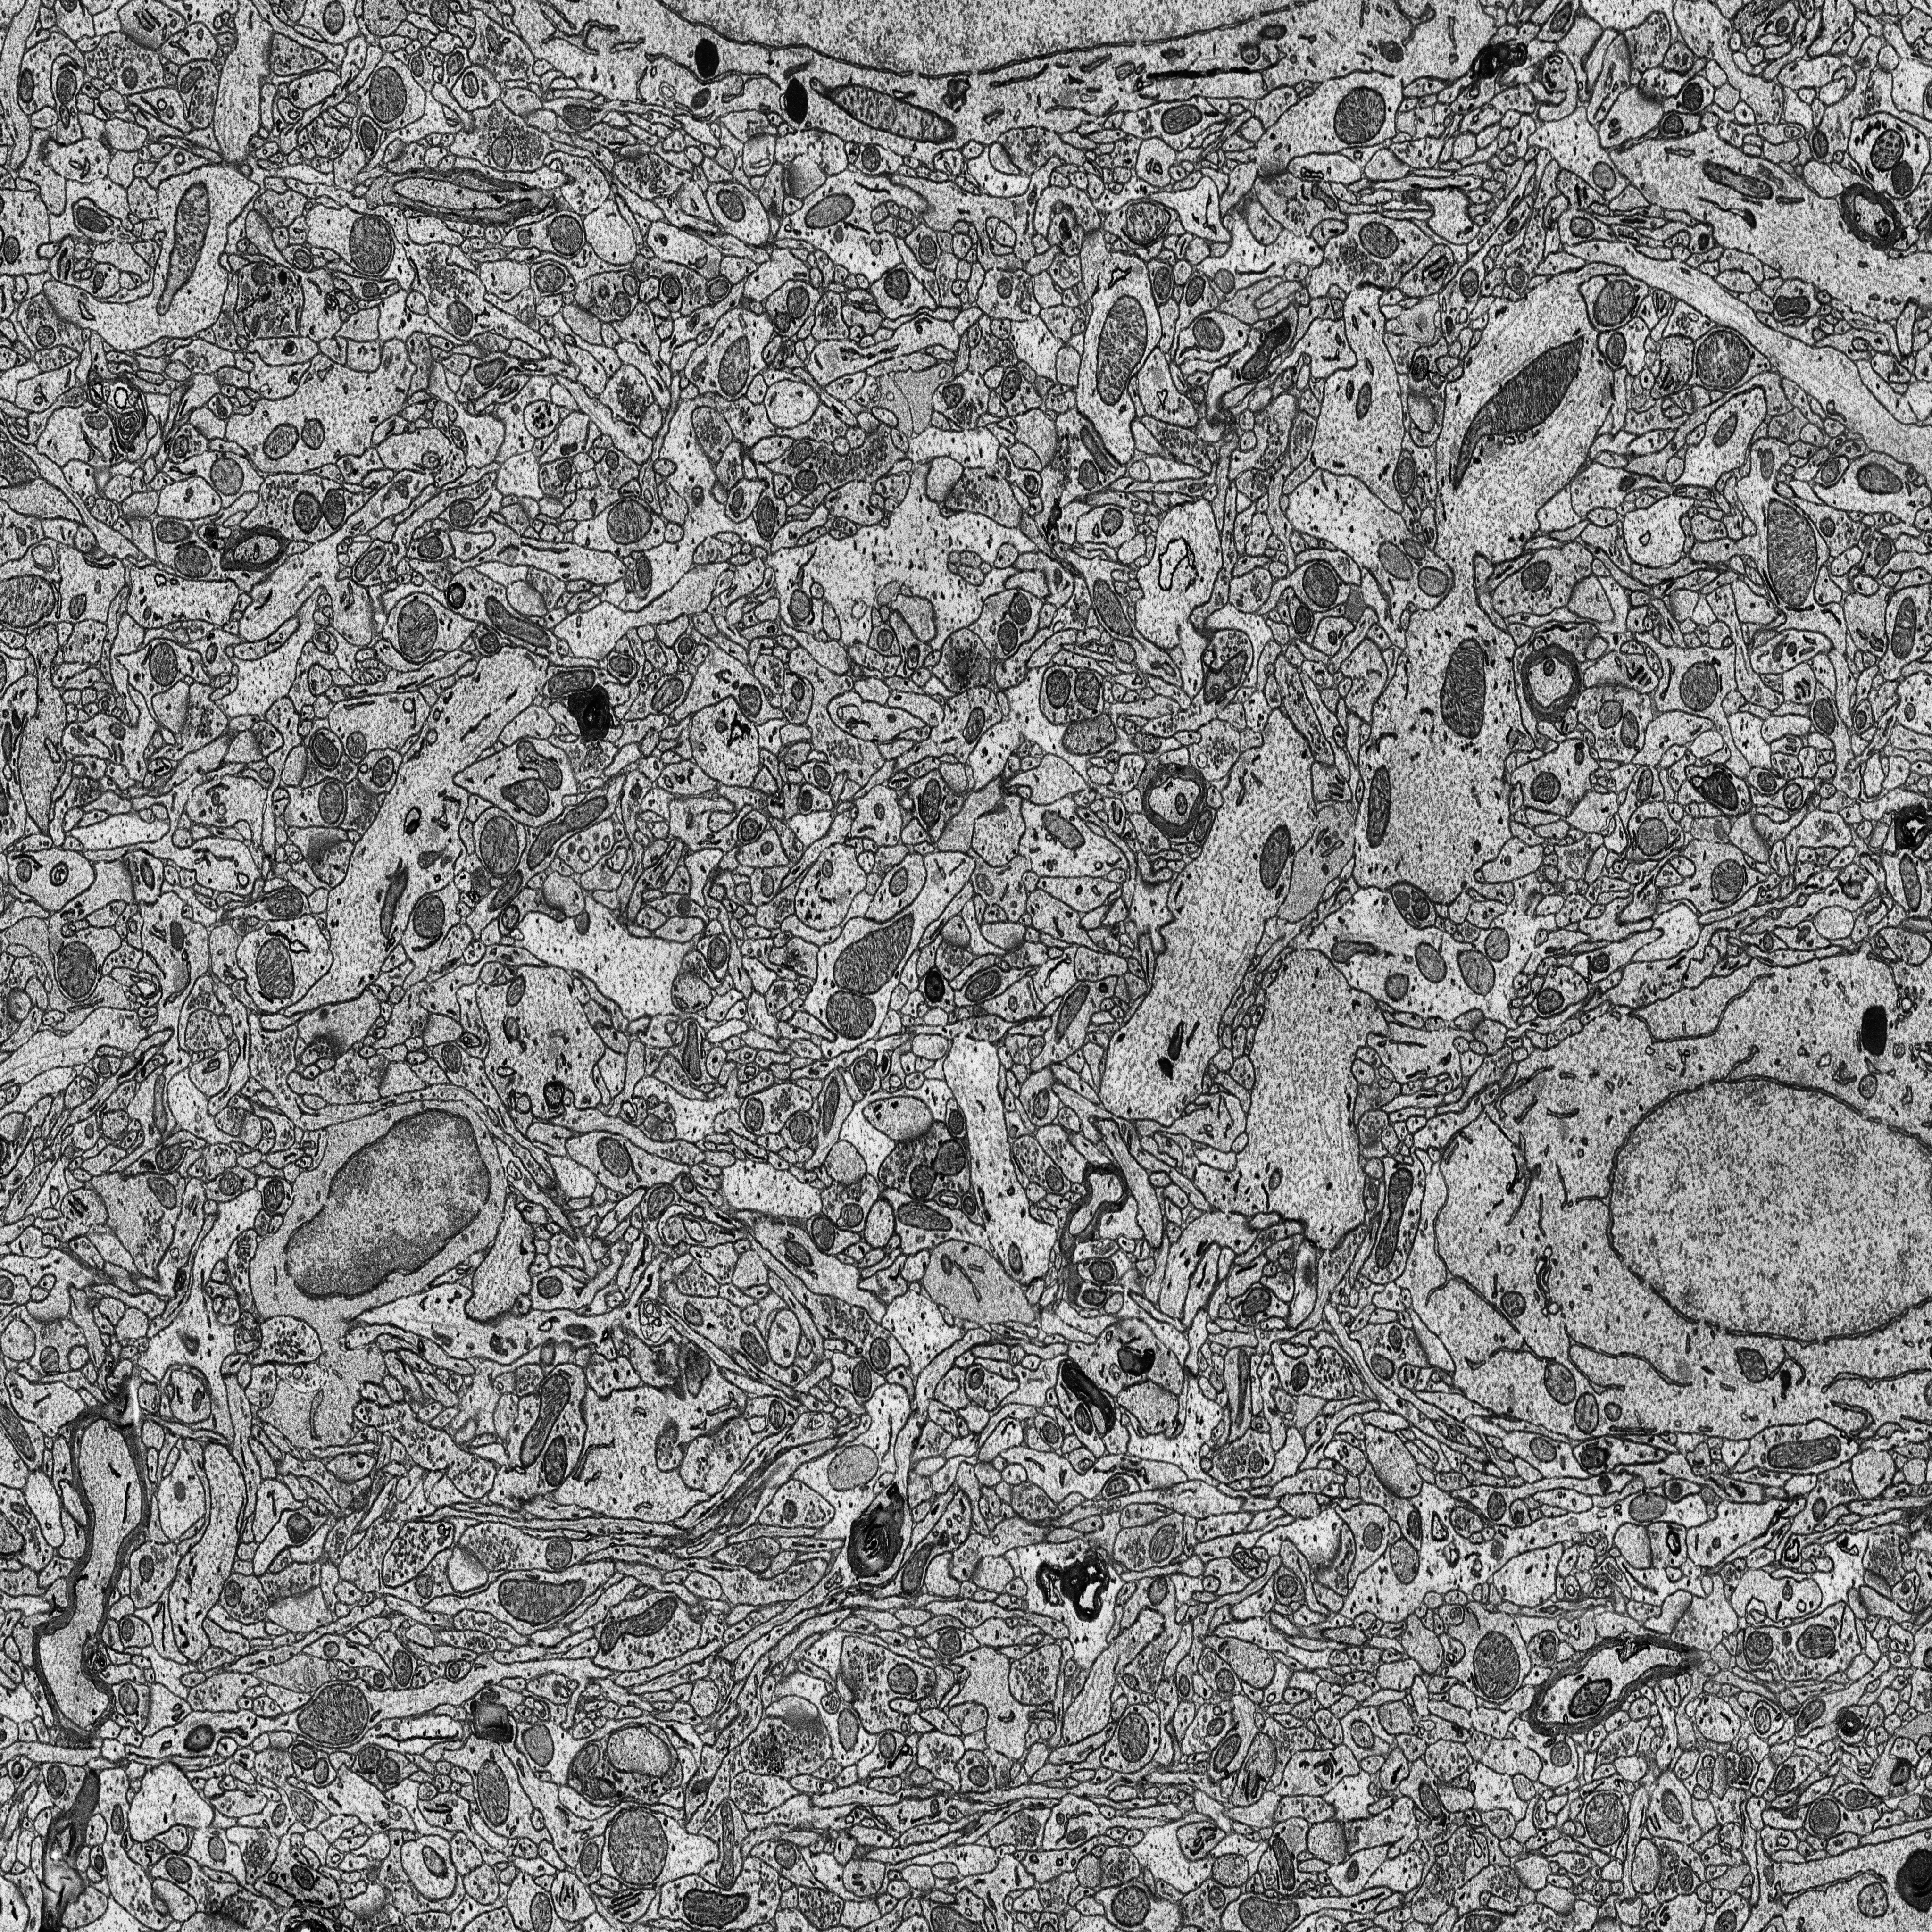
Electron microscopy slice of rat cortex tissue
Slice depth (z): 140
Mitochondria instances in slice: 413